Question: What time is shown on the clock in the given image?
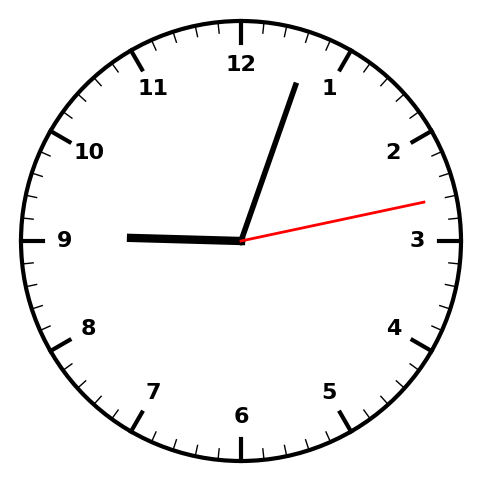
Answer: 09:03:13